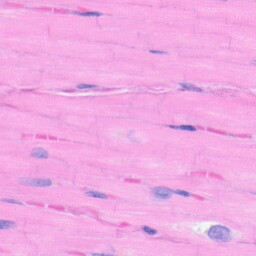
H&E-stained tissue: Heart